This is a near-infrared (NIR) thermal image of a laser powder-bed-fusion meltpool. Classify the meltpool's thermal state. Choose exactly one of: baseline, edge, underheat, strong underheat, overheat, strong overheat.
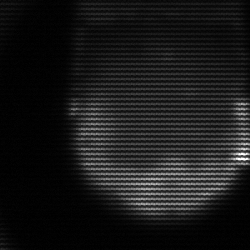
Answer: edge